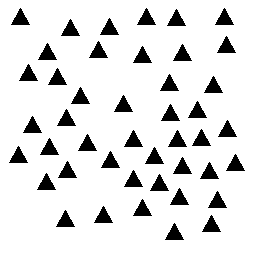
Squares: 0
Triangles: 44
Stars: 0
Total shapes: 44